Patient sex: F
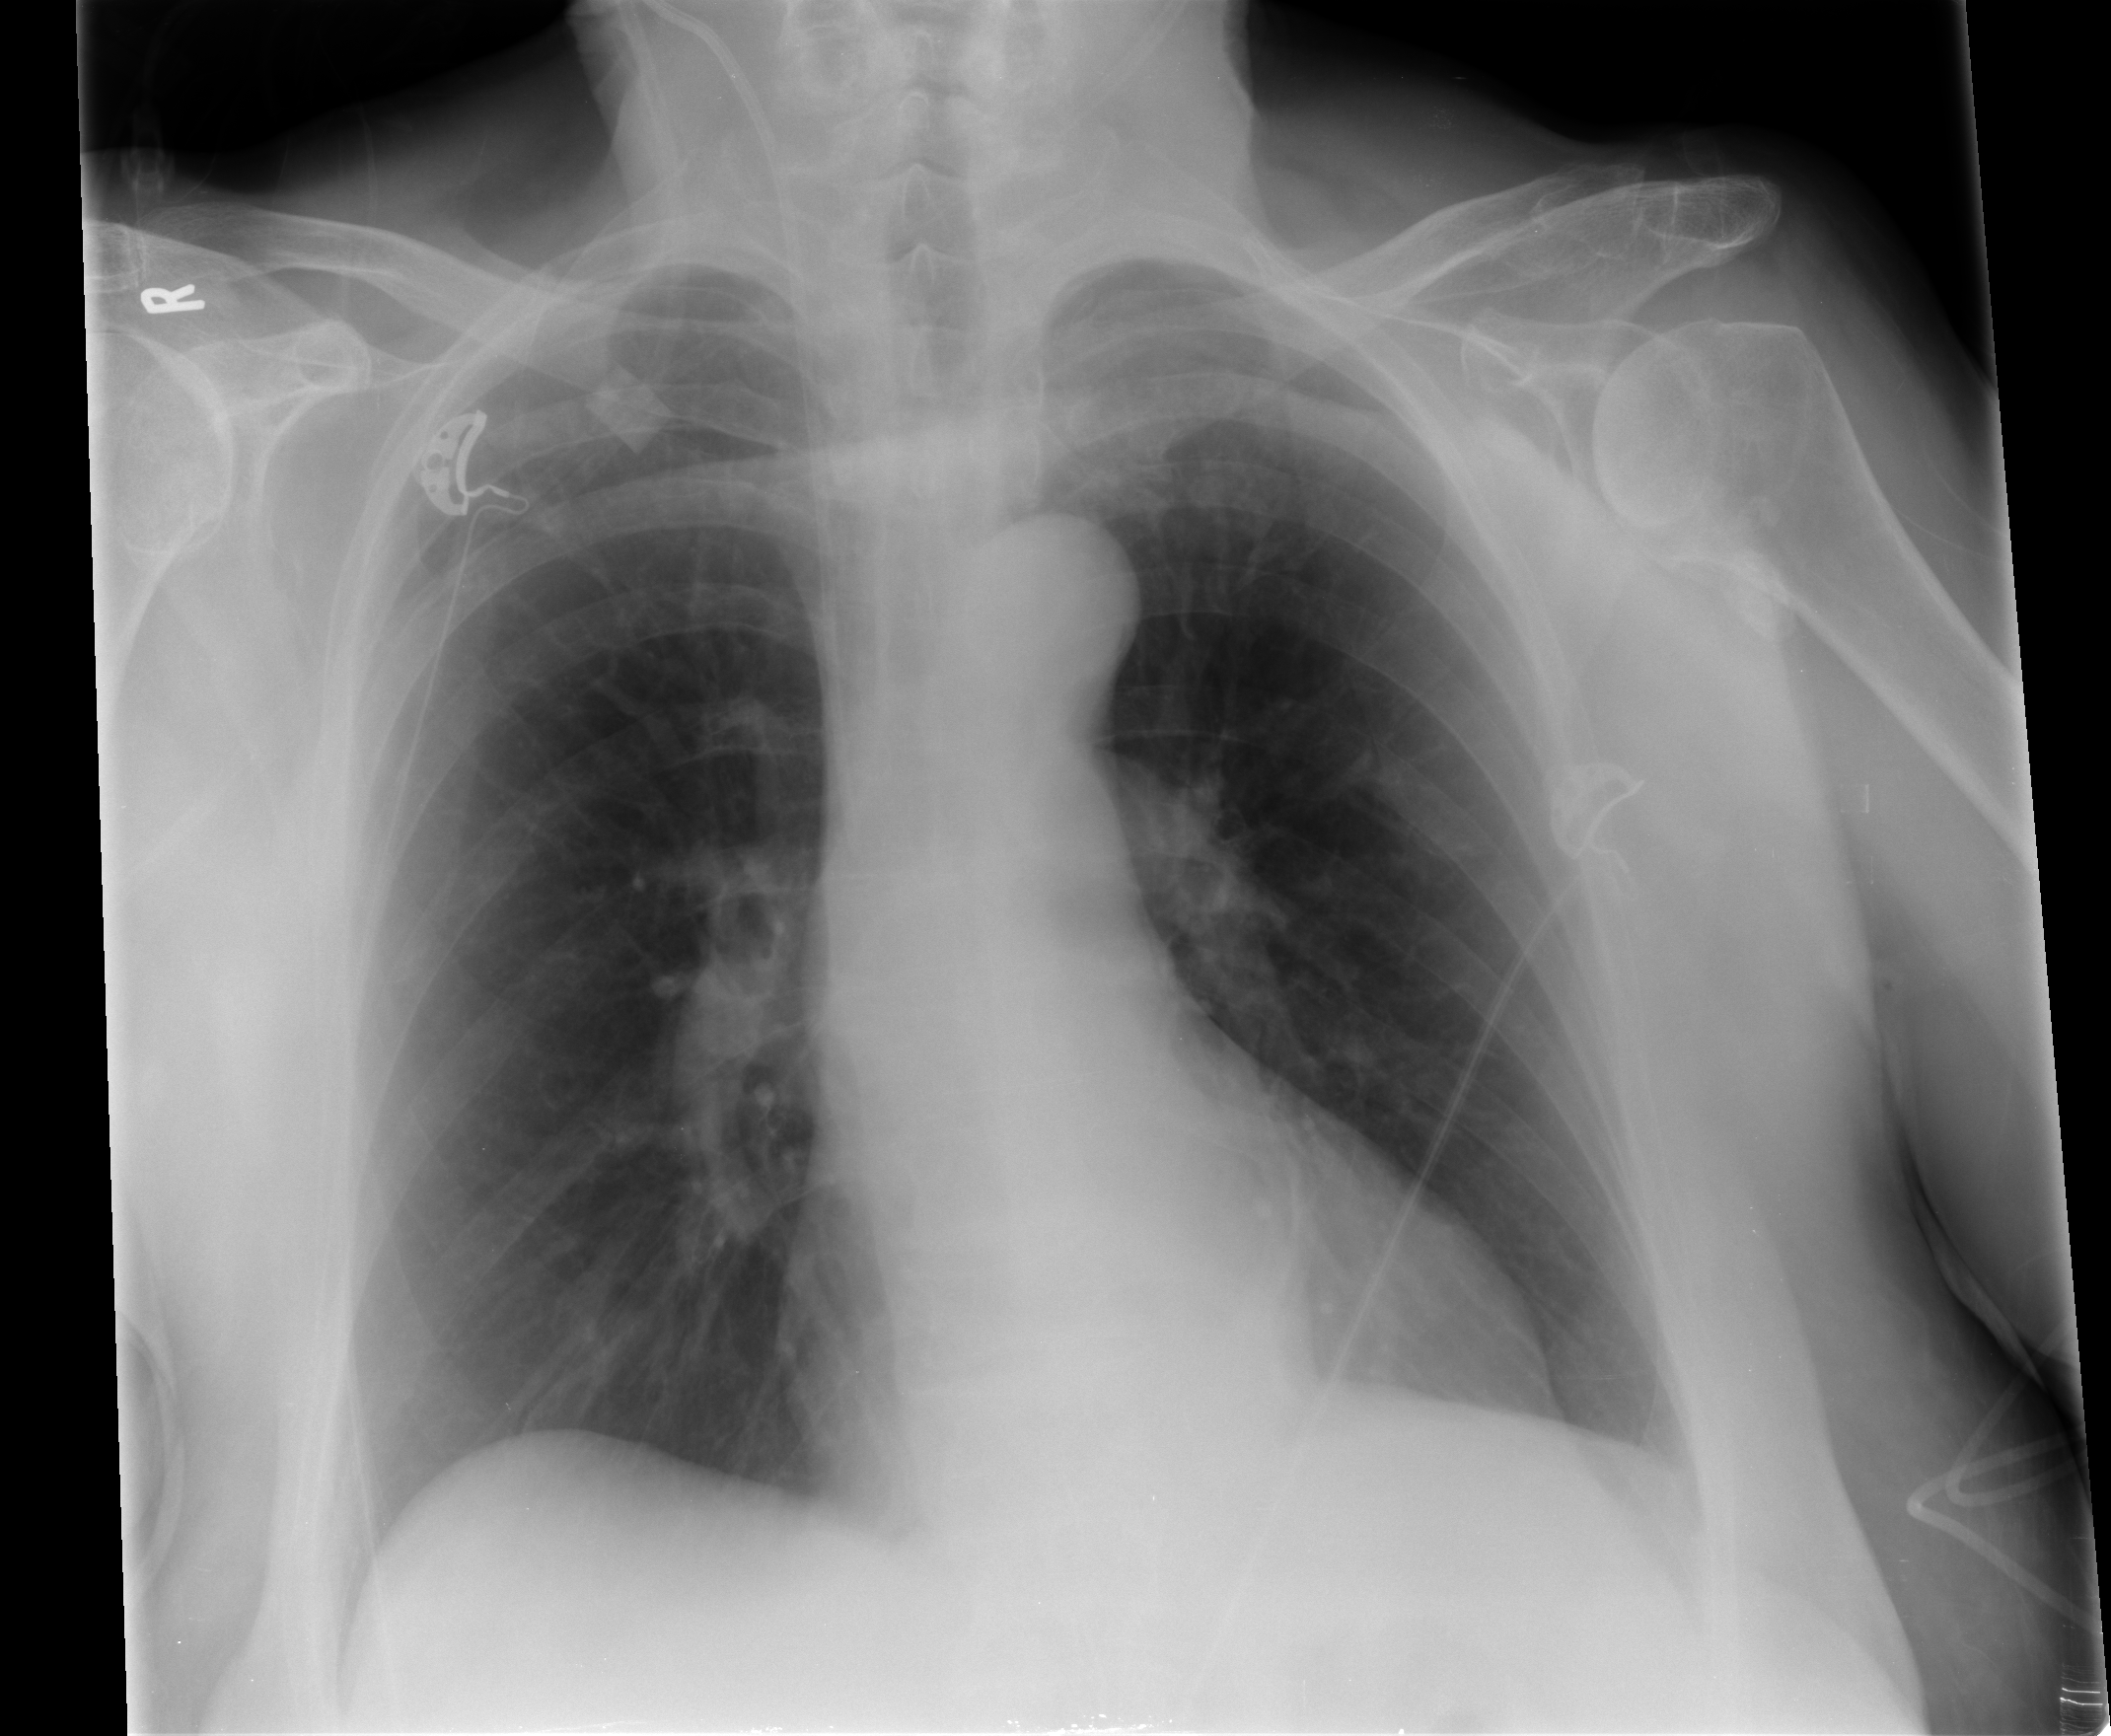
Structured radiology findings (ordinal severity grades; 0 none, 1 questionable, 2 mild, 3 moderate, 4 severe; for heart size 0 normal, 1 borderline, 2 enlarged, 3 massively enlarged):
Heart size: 0
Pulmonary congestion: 1
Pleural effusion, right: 0
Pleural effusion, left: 0
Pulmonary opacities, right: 0
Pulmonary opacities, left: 0
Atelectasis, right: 1
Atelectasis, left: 2